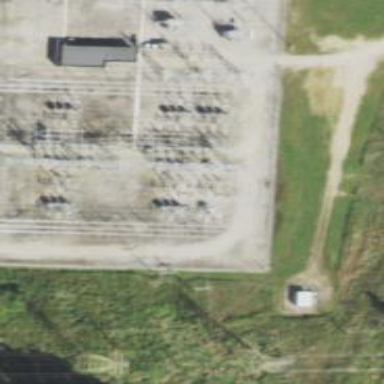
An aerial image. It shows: Switch used for power control.